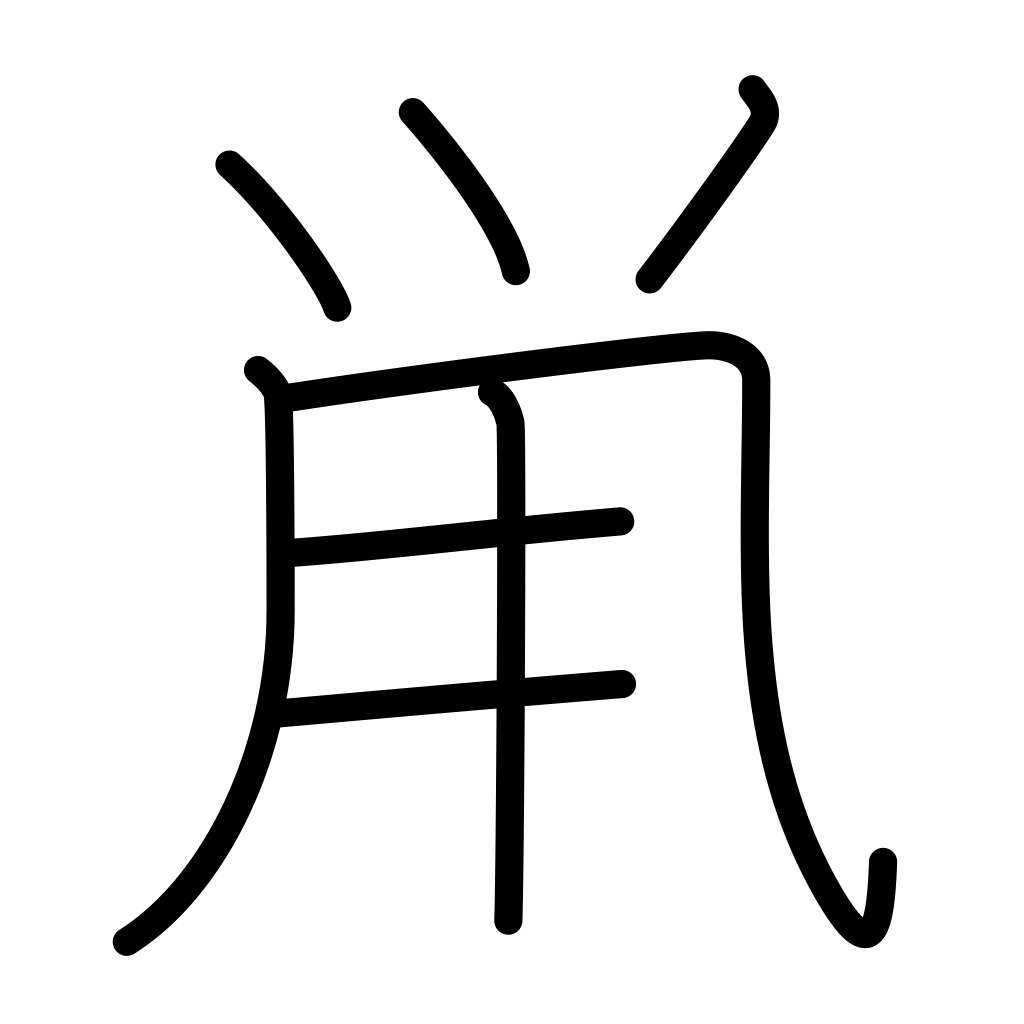
Meaning: rat, mouse, dark gray